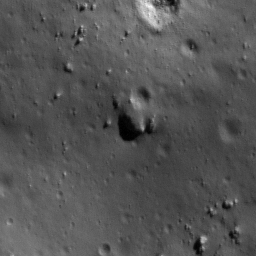
Pit: Stefan L 1
Host crater: Stefan L
Host type: impact_melt
Lunar coordinates: latitude 44.537, longitude 252.03